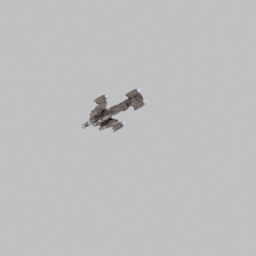
Label: mechanical